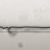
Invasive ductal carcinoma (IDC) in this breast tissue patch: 0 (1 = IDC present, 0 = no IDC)